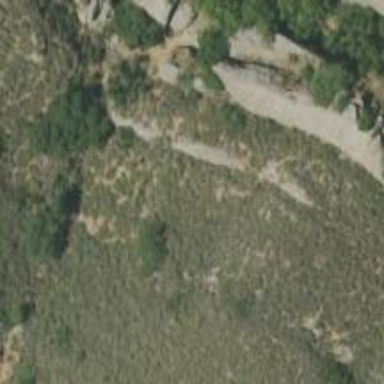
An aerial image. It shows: Crag for climbing surrounded by bare rock.